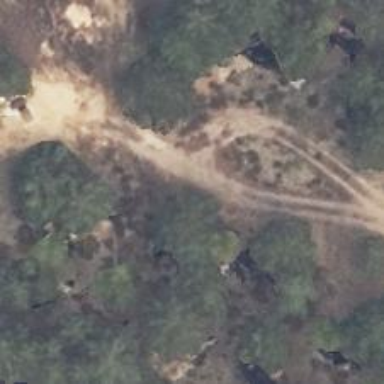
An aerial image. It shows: Sandy track with grade 4 tracktype.